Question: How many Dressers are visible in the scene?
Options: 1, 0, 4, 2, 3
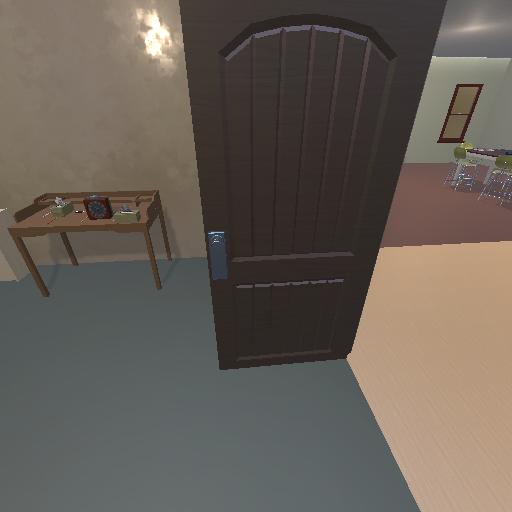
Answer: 1